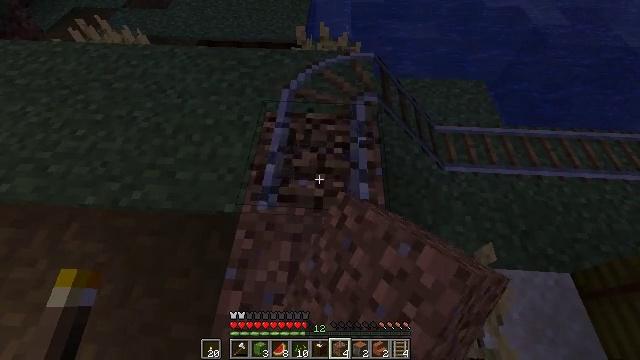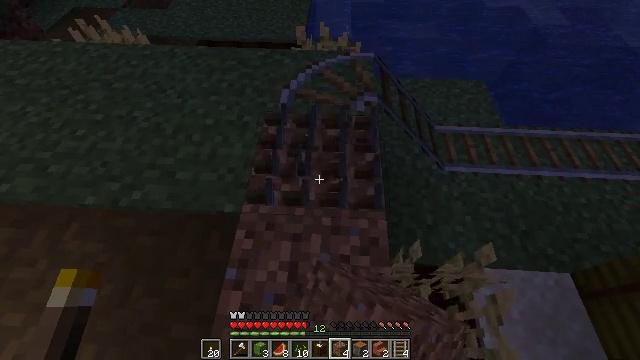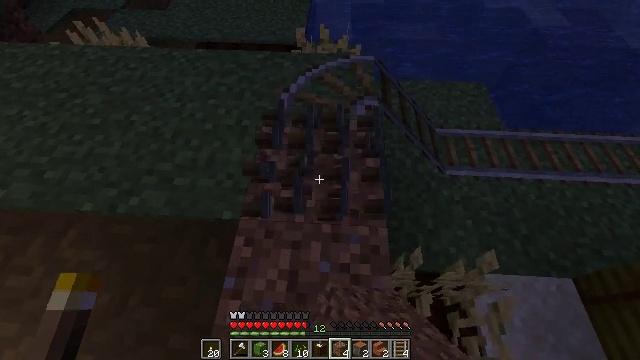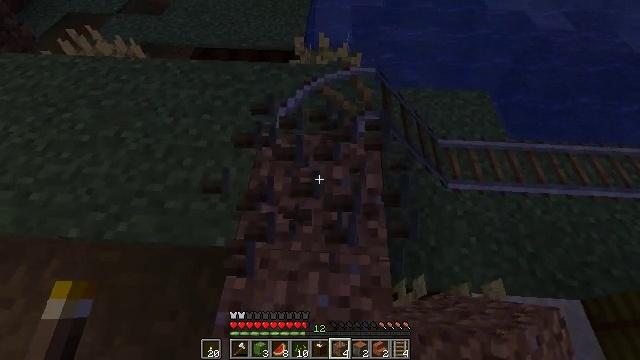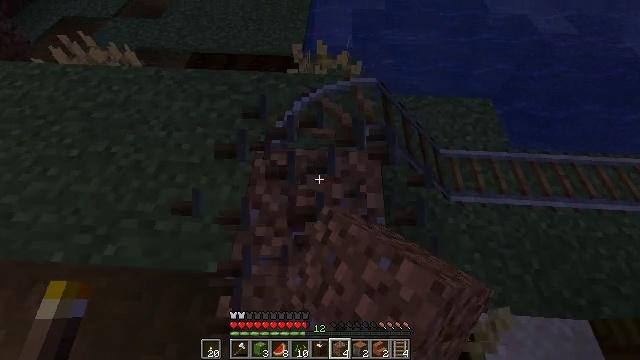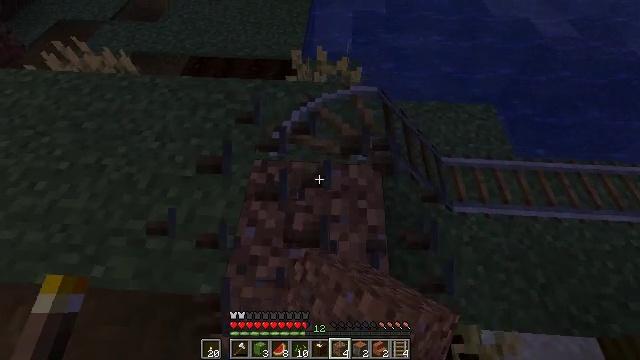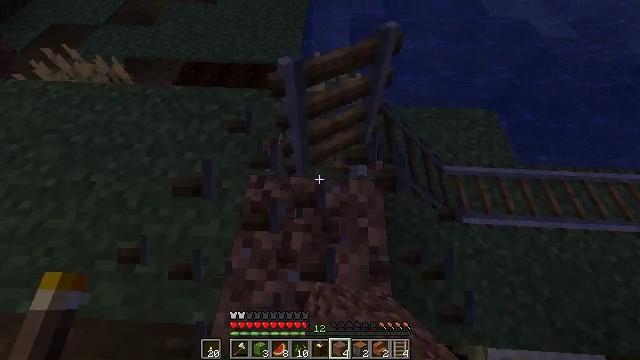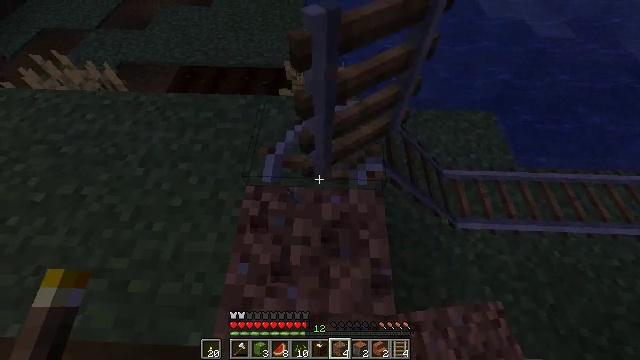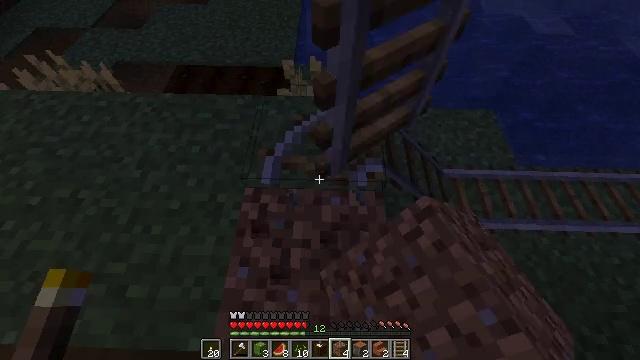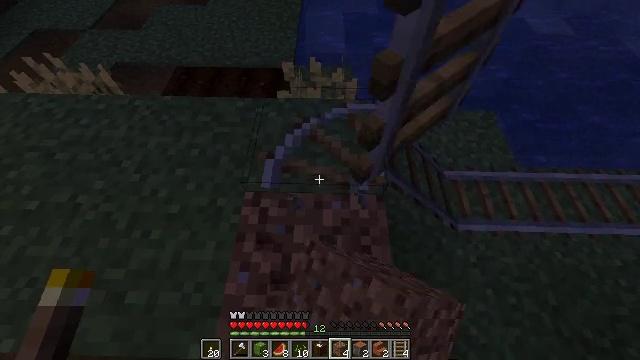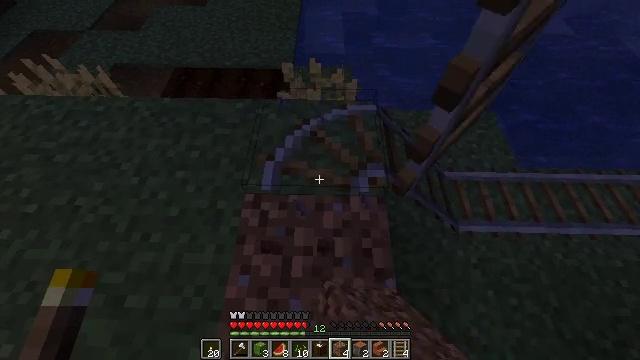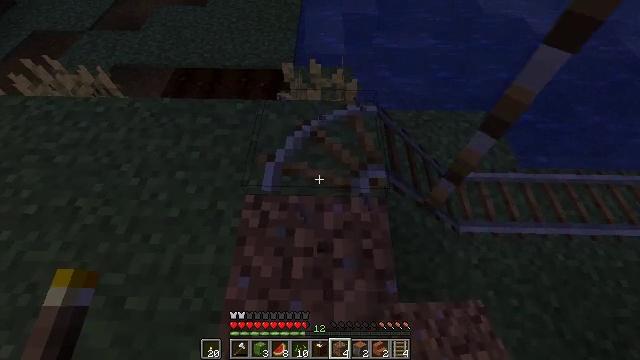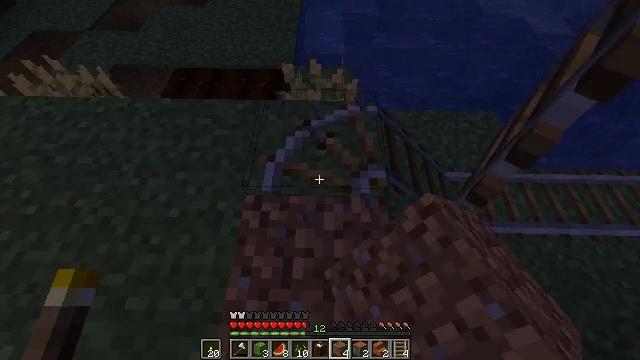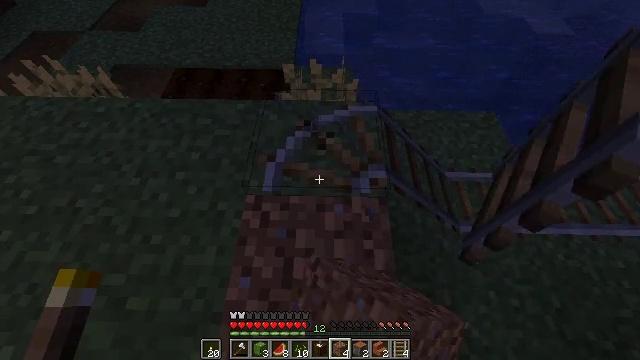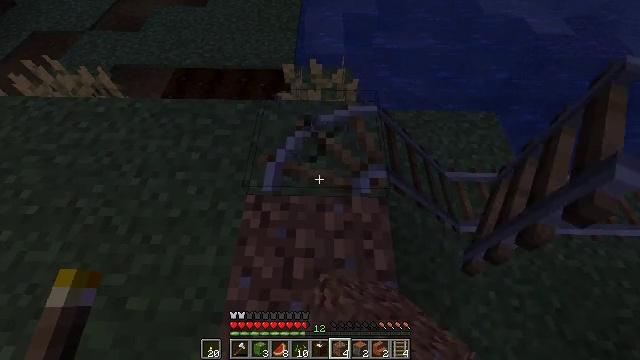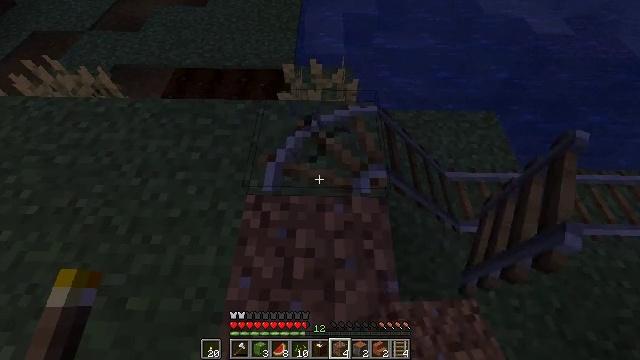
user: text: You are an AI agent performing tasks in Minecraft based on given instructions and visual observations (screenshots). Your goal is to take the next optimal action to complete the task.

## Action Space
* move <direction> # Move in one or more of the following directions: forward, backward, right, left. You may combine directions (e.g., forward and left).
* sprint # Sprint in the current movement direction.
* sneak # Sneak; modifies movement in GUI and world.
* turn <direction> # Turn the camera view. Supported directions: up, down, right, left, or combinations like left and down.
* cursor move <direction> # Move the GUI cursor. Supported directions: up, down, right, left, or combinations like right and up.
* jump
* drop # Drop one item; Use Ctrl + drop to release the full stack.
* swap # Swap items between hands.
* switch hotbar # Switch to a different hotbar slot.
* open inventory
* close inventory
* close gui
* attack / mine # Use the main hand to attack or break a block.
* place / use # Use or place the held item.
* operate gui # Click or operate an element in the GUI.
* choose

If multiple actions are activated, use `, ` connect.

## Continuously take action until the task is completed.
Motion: motion action
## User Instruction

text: Mine the rail.
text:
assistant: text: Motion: attack / mine
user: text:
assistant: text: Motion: move forward, attack / mine
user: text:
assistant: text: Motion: move forward, attack / mine
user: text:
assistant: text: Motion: move forward, attack / mine
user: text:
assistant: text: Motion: move forward, attack / mine
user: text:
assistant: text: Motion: attack / mine
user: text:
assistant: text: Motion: attack / mine
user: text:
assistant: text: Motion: attack / mine
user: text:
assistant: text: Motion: attack / mine
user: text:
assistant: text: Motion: attack / mine
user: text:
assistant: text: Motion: attack / mine
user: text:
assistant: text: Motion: attack / mine
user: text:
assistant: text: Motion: attack / mine
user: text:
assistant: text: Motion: attack / mine
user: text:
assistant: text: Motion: attack / mine
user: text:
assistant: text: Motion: attack / mine
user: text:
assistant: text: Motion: attack / mine
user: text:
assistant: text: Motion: attack / mine
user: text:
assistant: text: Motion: attack / mine
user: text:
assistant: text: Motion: attack / mine
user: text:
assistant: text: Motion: attack / mine
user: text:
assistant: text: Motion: attack / mine
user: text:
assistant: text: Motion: attack / mine
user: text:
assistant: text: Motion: attack / mine
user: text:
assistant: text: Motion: attack / mine
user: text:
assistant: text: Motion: attack / mine
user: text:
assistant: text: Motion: attack / mine
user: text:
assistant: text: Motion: attack / mine
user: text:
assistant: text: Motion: attack / mine
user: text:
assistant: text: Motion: attack / mine